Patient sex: M
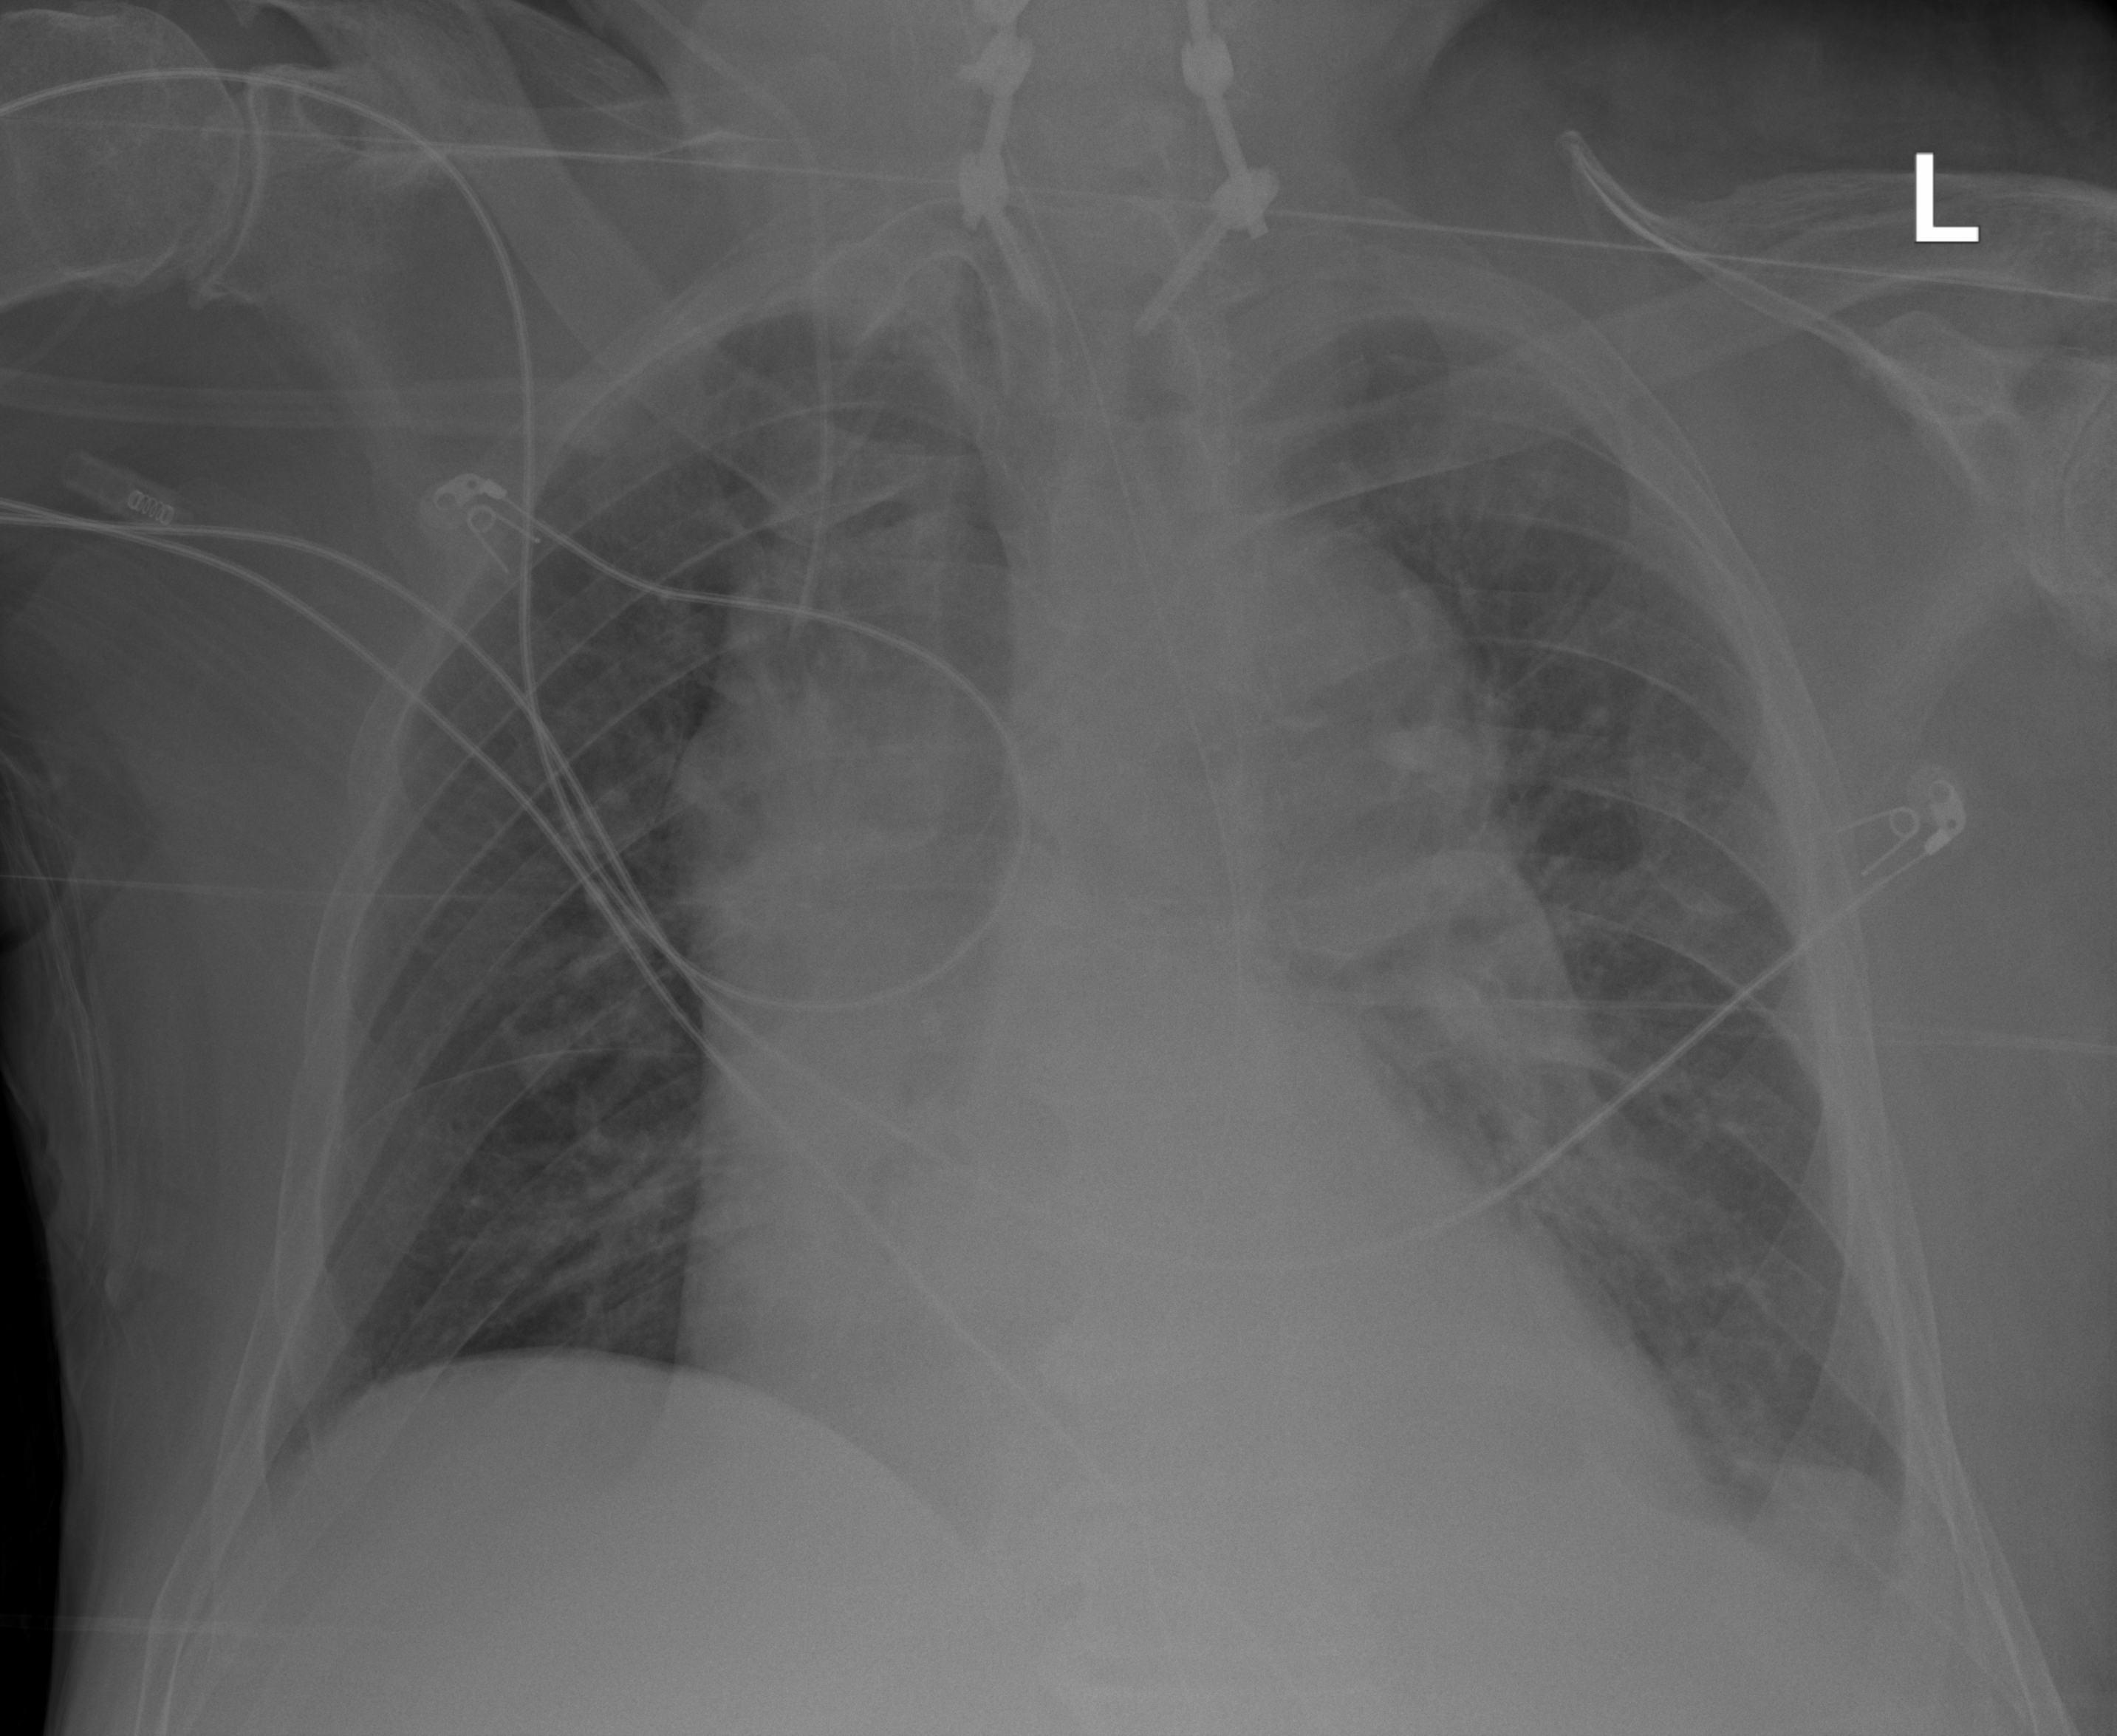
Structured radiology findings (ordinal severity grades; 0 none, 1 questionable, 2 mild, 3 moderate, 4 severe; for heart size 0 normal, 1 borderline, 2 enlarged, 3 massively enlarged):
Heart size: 2
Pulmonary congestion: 1
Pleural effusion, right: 0
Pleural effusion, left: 2
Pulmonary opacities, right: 2
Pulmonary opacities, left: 1
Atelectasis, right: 0
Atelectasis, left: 2